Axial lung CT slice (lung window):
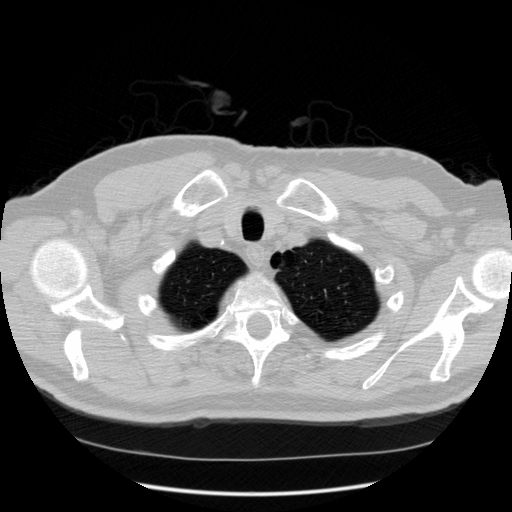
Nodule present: no